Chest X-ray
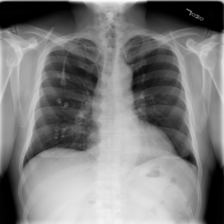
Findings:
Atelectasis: negative
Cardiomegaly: negative
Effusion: negative
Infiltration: negative
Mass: negative
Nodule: negative
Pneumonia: negative
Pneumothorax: negative
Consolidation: negative
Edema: negative
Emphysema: negative
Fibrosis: negative
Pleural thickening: negative
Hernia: negative